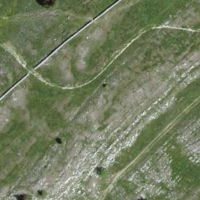
EUNIS habitat code: 24
Species observed at this site:
Linum alpinum
Gentianella campestris
Draba aizoides